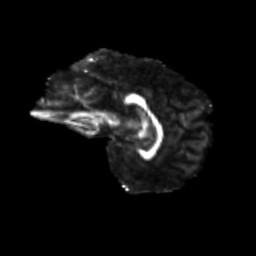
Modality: FA
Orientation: sagittal
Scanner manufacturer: siemens
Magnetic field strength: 3 T
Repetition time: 9.2 s
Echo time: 0.084 s